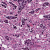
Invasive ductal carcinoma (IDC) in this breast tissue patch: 1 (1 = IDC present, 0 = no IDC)